Interaction volume radius: 5 \u00c5
Interaction volume height: 20 \u00c5
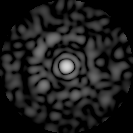
Disorder parameter: 0.7722